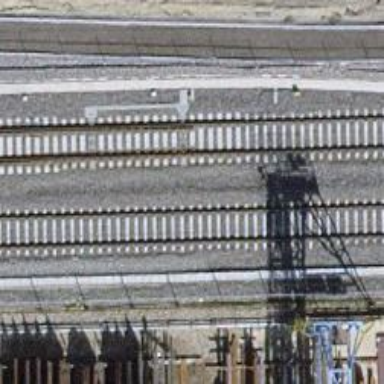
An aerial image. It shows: Single railway track with electrified contact line.